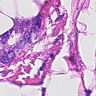
Metastatic tissue present: yes